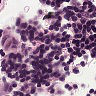
Metastatic tissue present: no